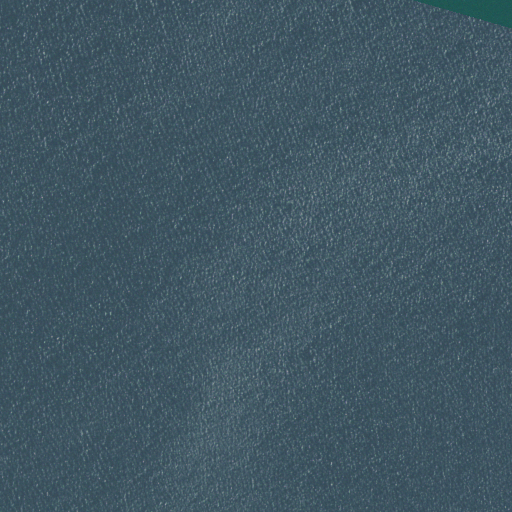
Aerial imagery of island in Georgia named Martin Island (historical) containing only open water